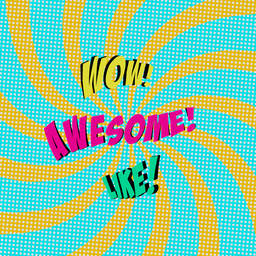
Label: decoration